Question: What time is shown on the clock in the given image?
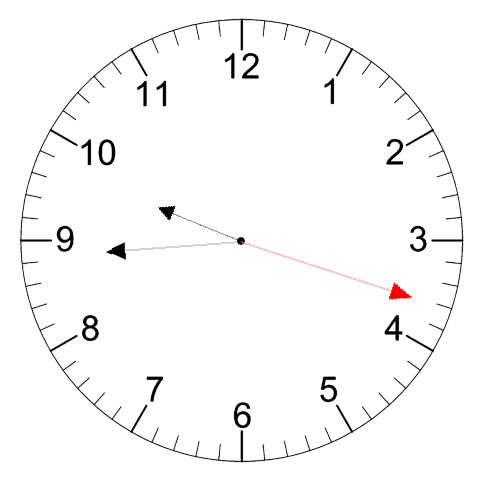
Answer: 09:44:18